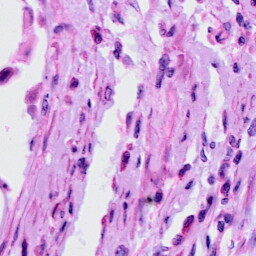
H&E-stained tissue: Cervix